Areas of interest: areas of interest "Tianjin R&F Club (Jinmen Lake Branch)"
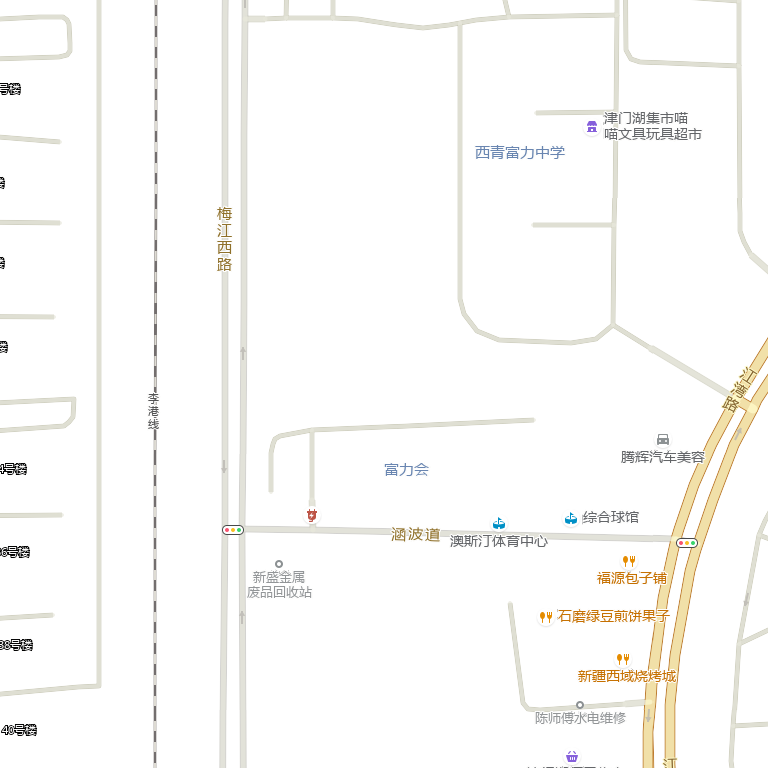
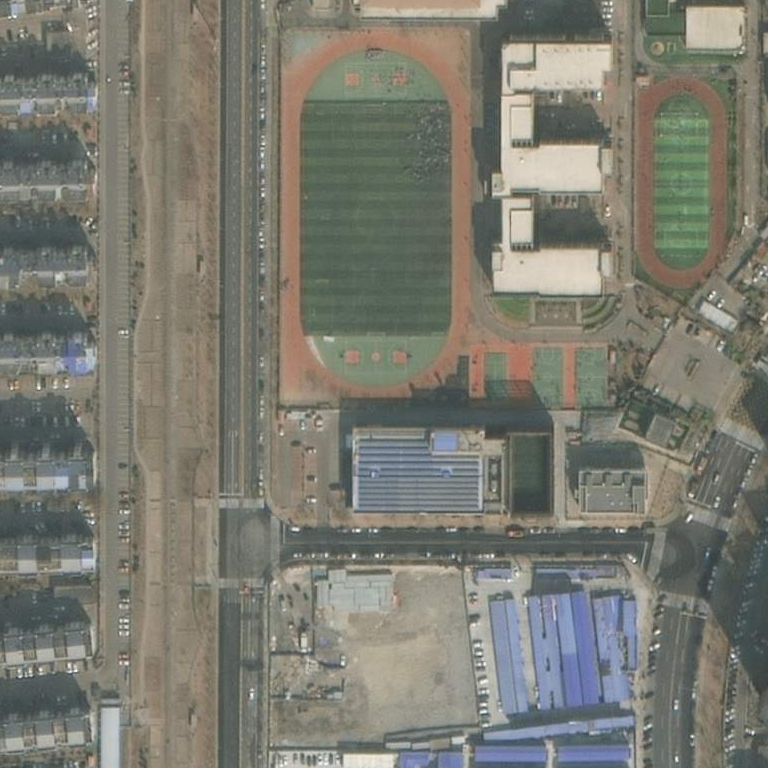